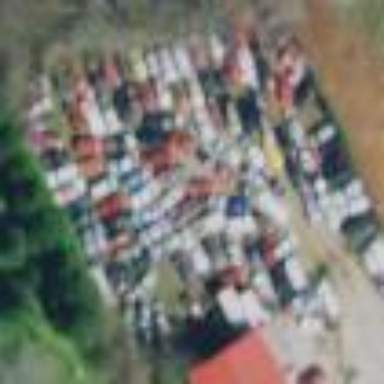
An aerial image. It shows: Scrap yard located in industrial area.